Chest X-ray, PA view. Patient: 23 years old, sex F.
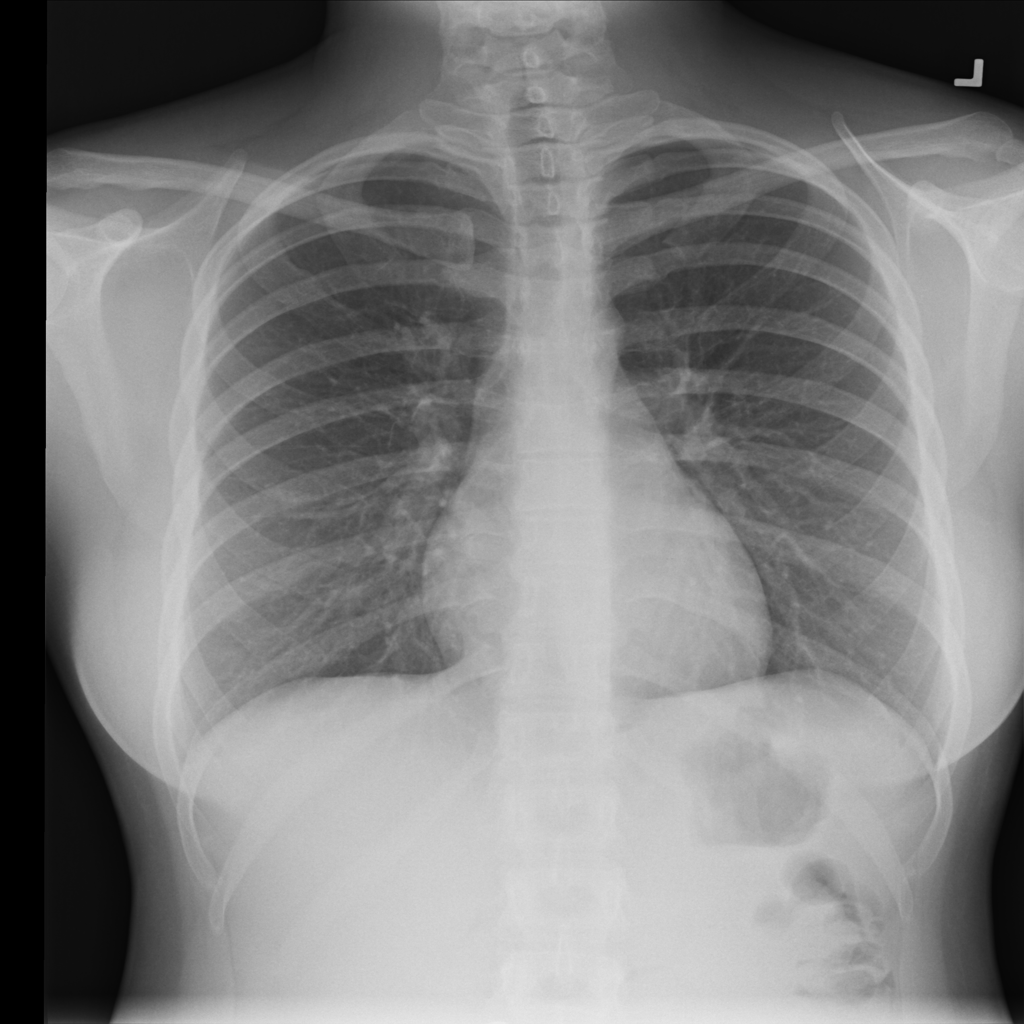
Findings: No Finding